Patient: sex M, age 49
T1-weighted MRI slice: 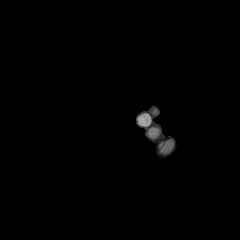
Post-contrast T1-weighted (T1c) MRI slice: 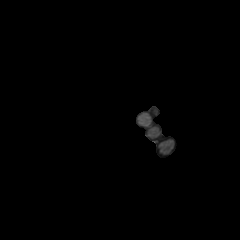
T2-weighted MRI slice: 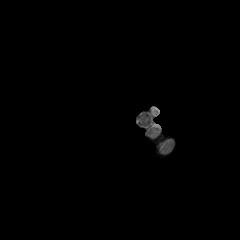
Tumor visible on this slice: no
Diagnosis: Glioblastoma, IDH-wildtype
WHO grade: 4